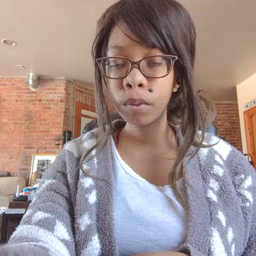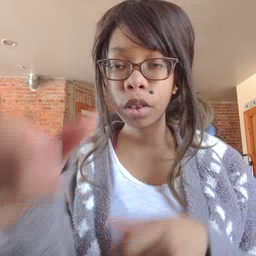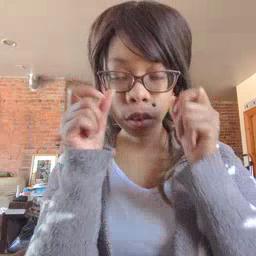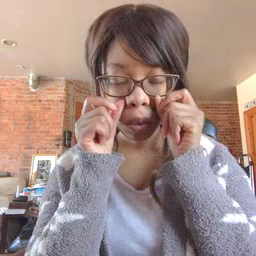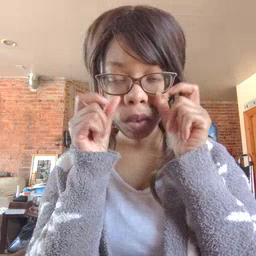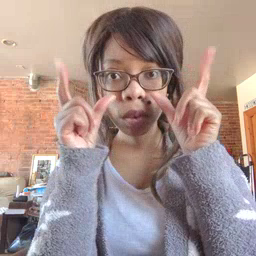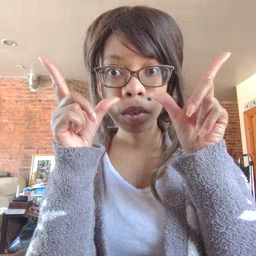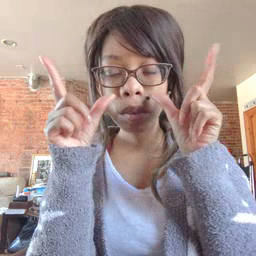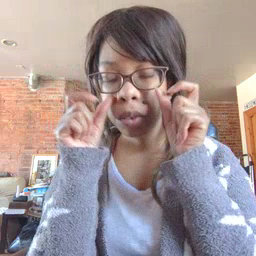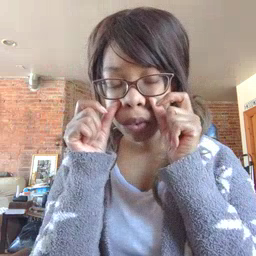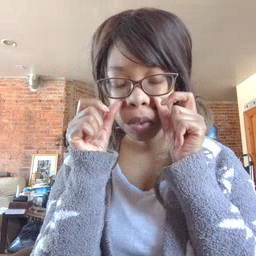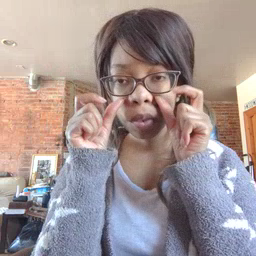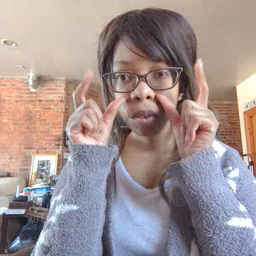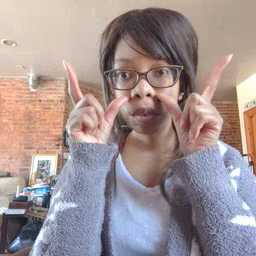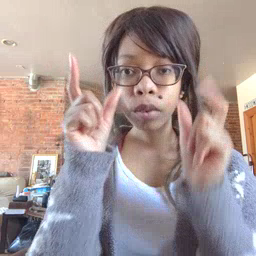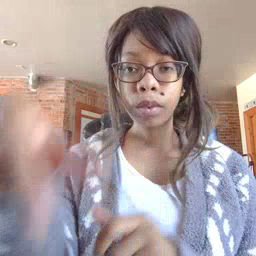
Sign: wake